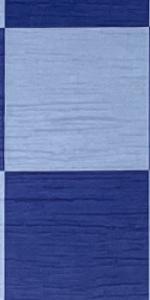
Label: Empty